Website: crate-barrel
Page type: billing-address
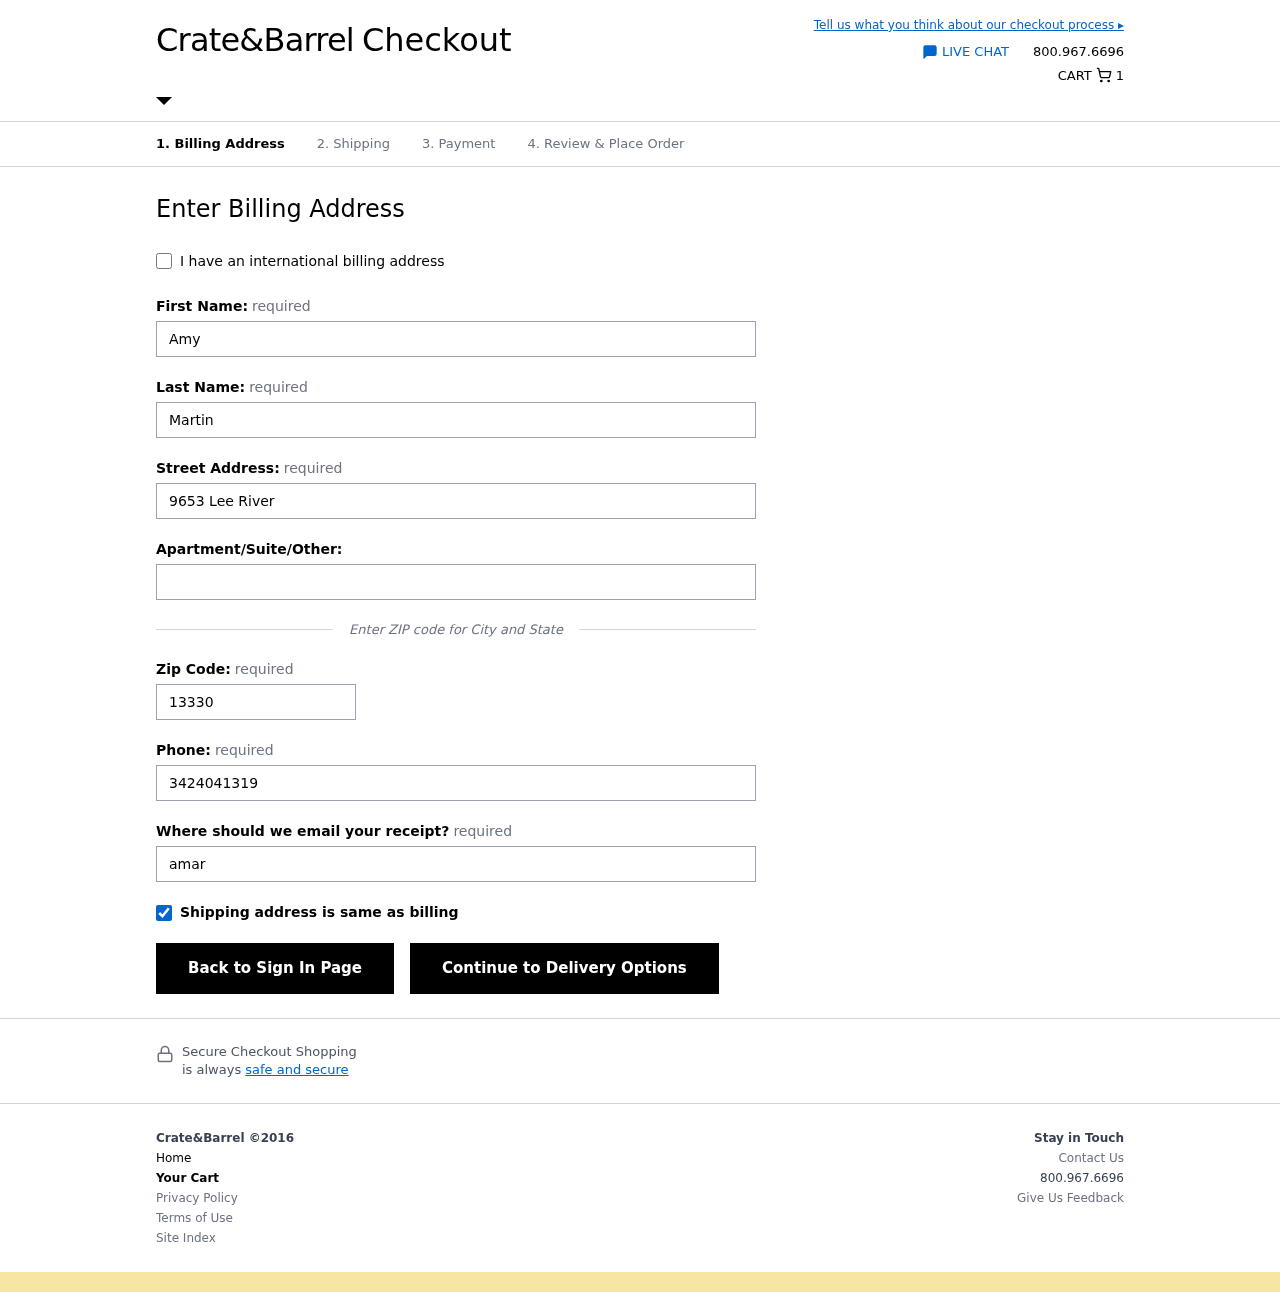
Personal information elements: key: PII_EMAIL
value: amartin@hotmail.com
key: PII_FIRSTNAME
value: Amy
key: PII_LASTNAME
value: Martin
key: PII_PHONE
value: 3424041319
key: PII_POSTCODE
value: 13330
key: PII_STREET
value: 9653 Lee River
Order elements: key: ORDER_NUM_ITEMS
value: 1